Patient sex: M
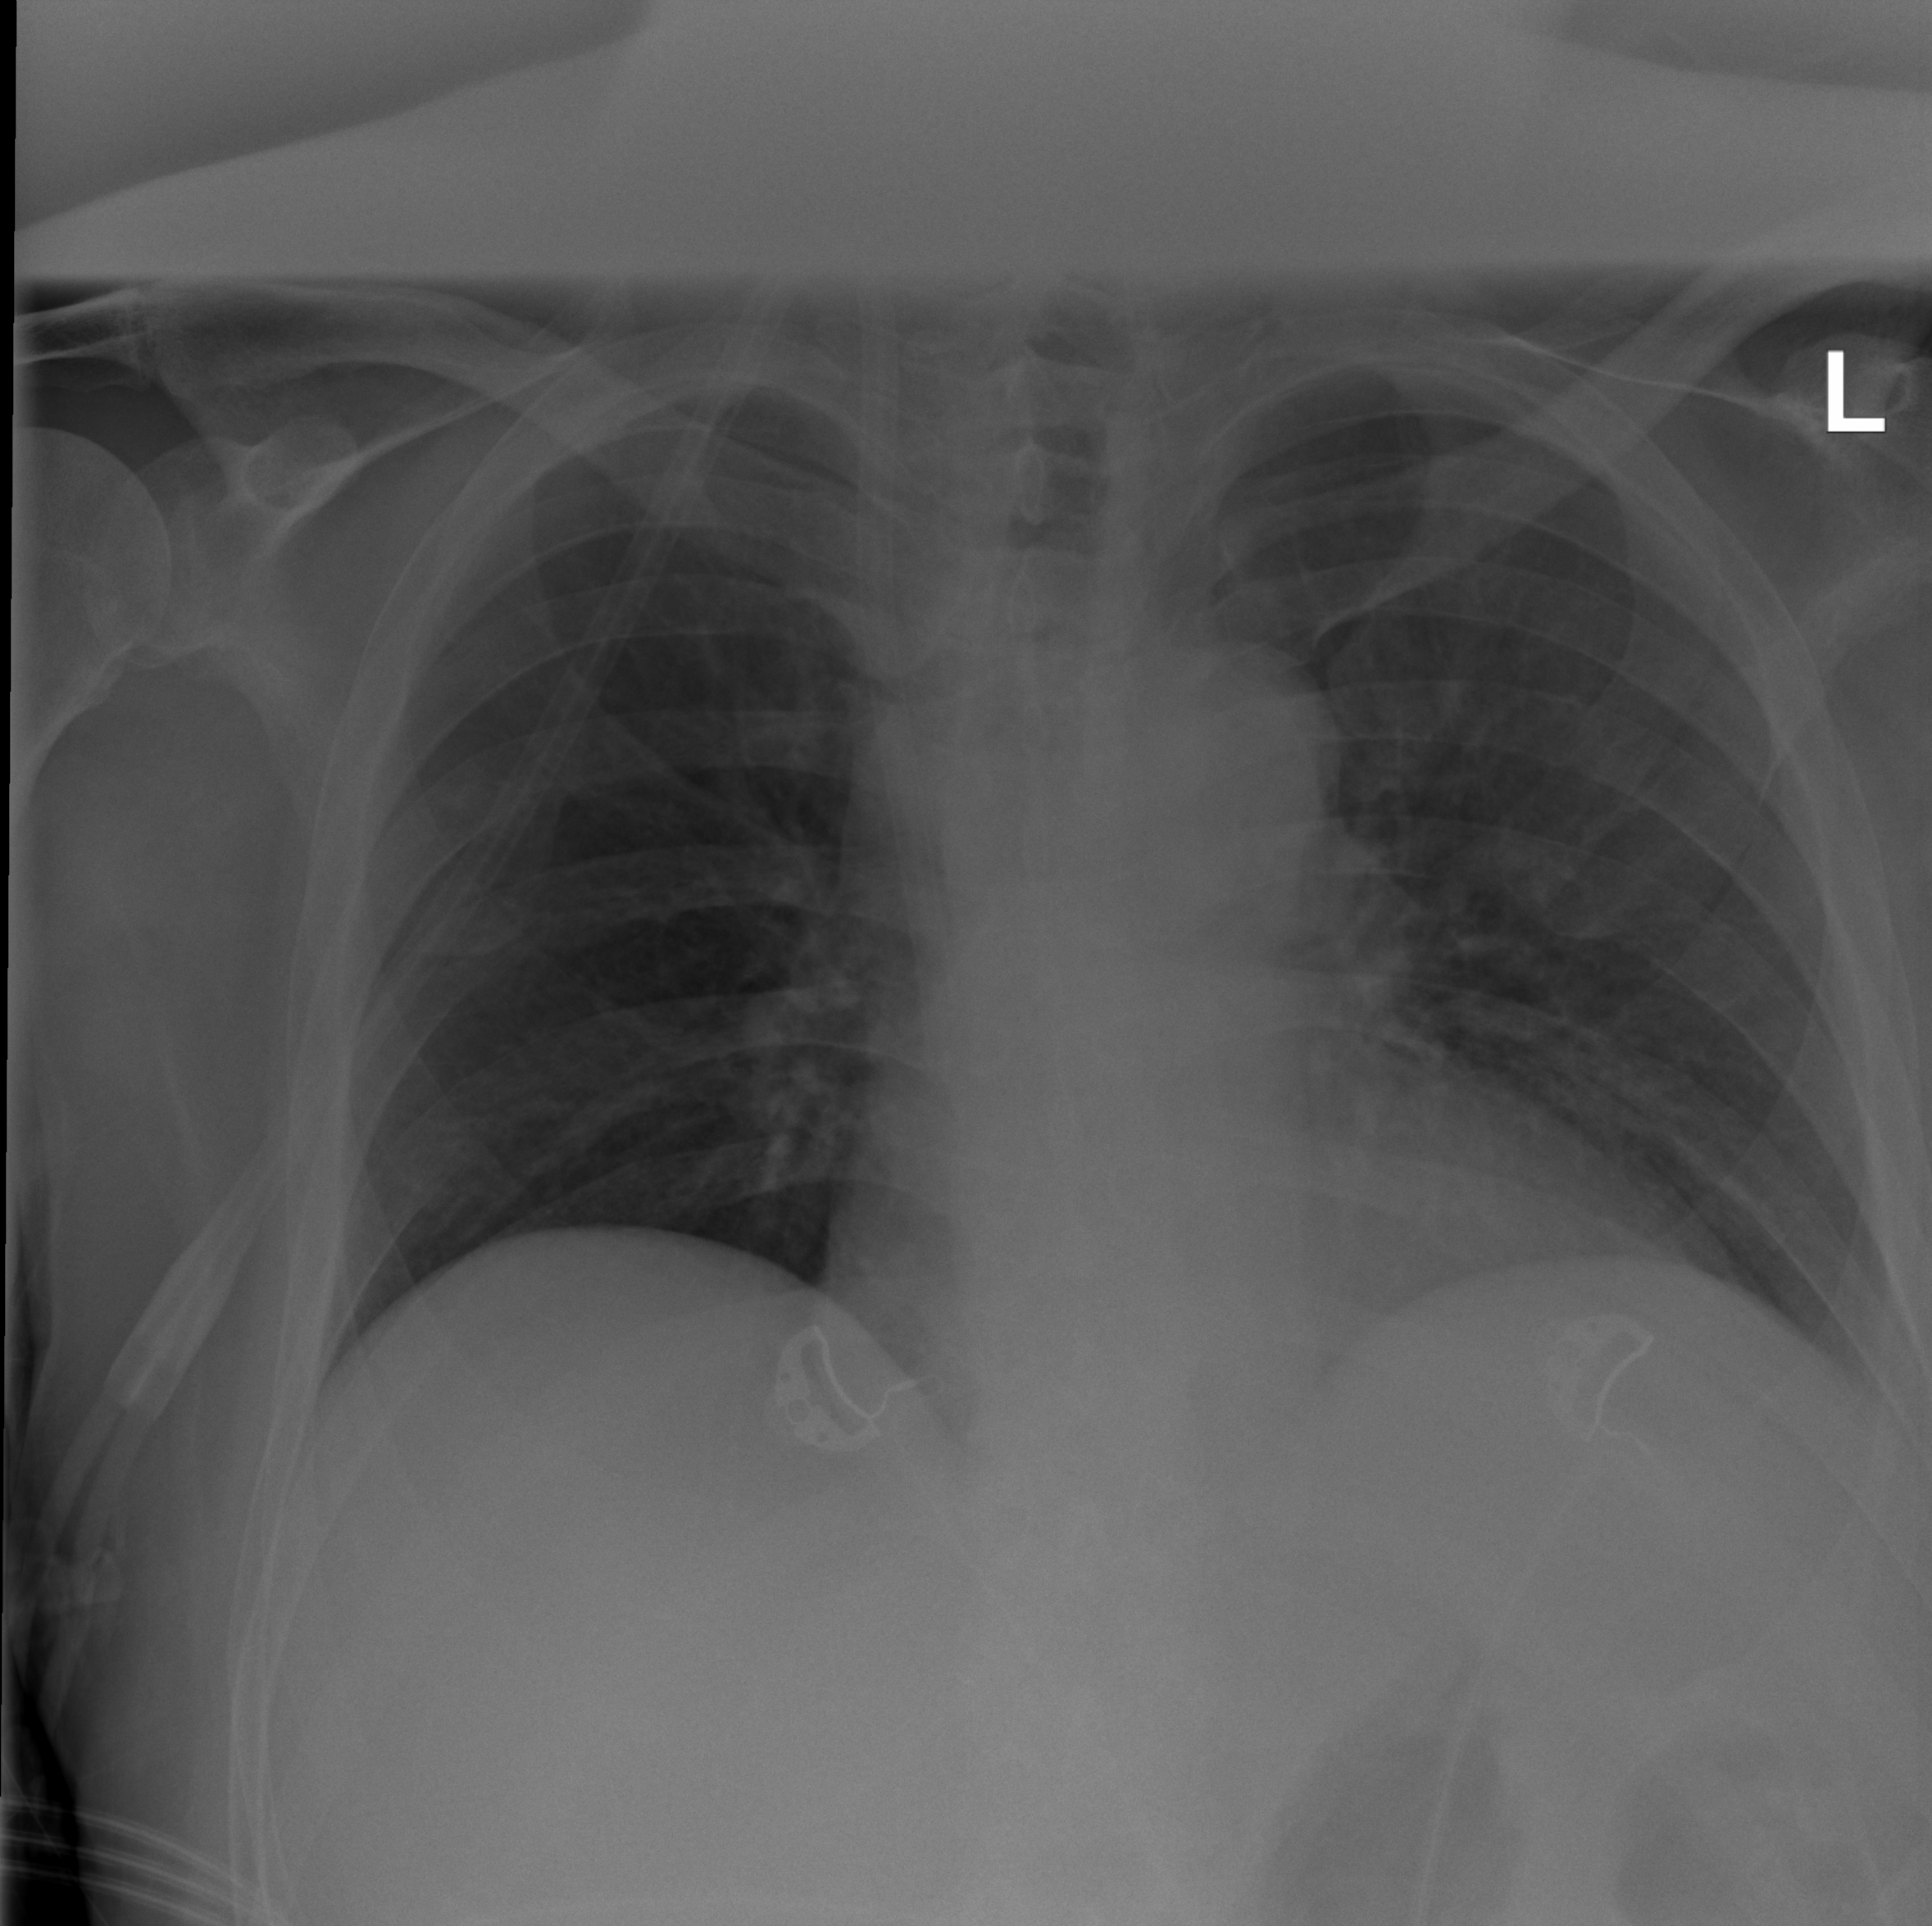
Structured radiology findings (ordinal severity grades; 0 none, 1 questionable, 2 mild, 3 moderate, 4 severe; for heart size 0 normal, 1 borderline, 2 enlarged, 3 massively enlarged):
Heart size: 1
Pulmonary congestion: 0
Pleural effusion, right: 0
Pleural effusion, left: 0
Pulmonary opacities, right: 0
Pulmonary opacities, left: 2
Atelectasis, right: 0
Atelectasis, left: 2